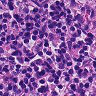
Metastatic tissue present: no